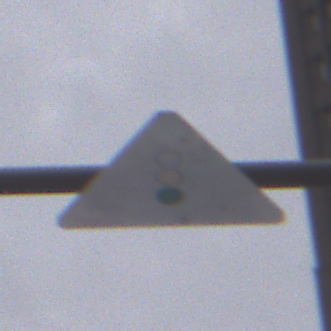
Verkehrszeichen: Lichtzeichenanlage
Umgebung: Outdoor, Urban
Tageszeit: MorningAfternoon
Wetter: Overcast
Licht: Natural
Jahreszeit: NotSpecified
Kontrast: LowContrast